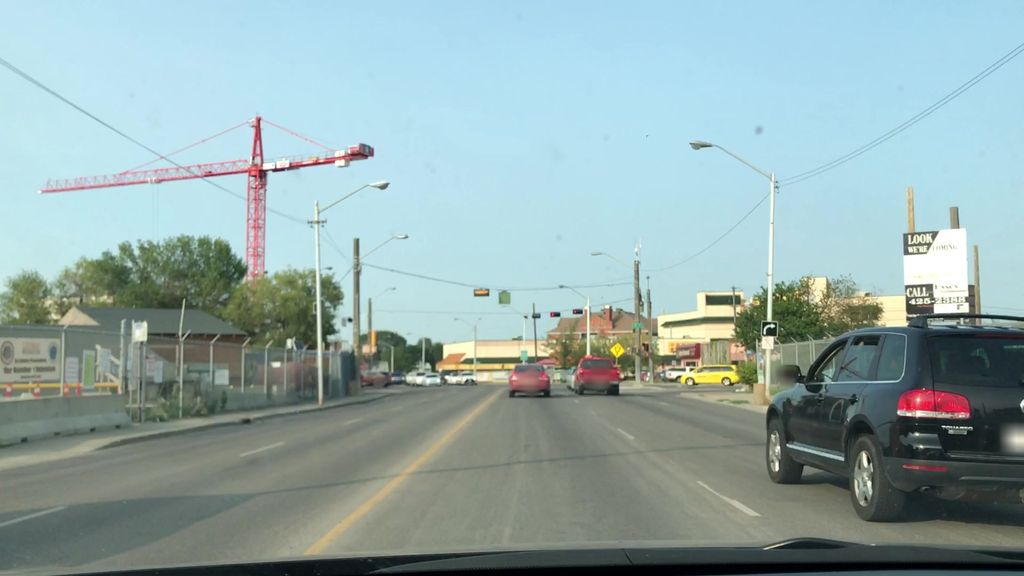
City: edmonton